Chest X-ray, PA view. Patient: 39 years old, sex M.
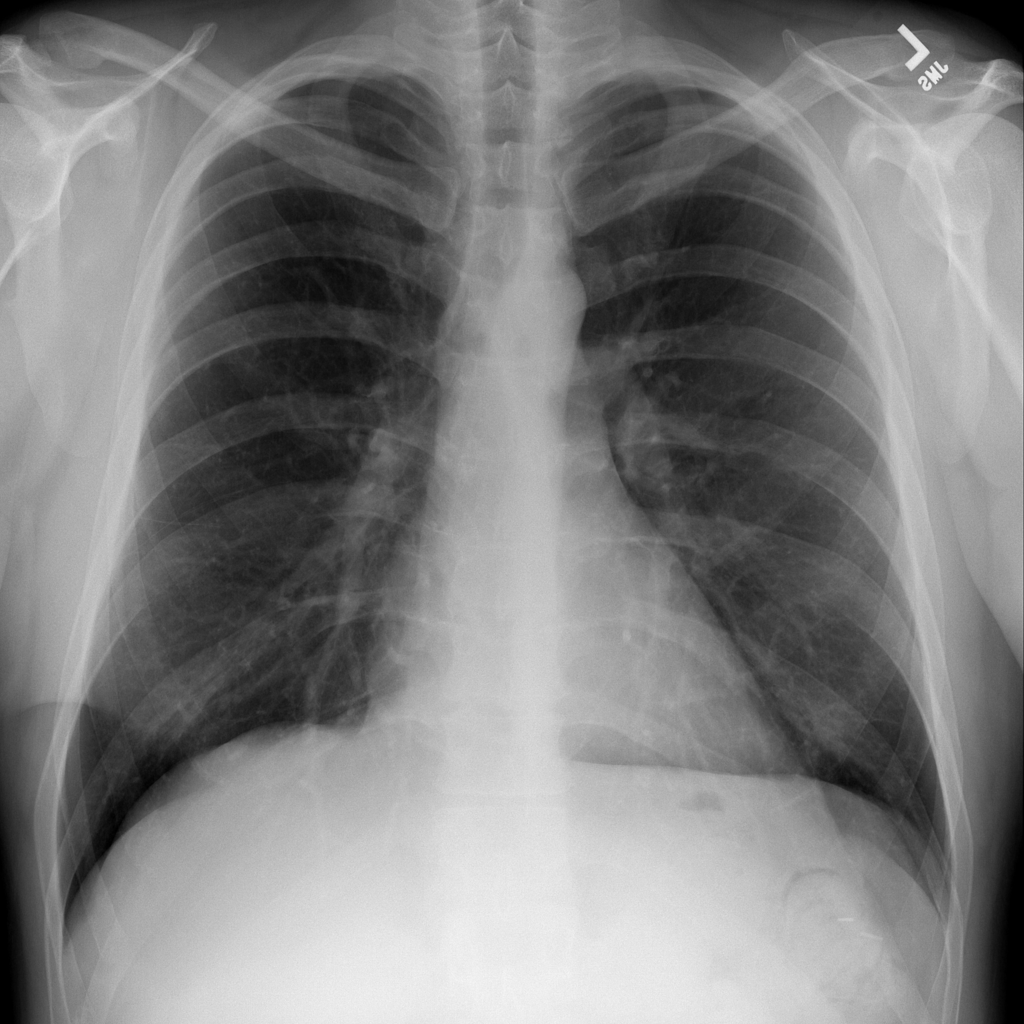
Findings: No Finding